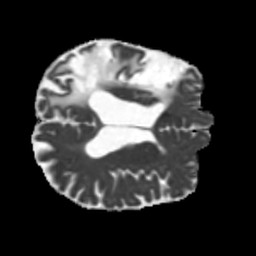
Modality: MD
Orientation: axial
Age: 52
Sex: male
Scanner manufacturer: siemens
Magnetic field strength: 3 T
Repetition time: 5.25 s
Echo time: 0.08 s